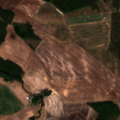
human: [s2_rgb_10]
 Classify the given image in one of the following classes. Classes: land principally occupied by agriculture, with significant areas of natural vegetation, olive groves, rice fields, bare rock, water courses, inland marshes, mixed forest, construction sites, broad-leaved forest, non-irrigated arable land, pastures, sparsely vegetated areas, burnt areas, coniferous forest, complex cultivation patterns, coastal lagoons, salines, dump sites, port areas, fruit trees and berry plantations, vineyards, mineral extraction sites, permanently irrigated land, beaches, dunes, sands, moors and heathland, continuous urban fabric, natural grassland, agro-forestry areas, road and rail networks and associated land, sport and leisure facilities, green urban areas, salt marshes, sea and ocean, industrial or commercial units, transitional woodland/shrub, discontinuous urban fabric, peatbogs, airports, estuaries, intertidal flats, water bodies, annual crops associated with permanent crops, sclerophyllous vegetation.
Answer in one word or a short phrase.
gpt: non-irrigated arable land, land principally occupied by agriculture, with significant areas of natural vegetation, coniferous forest, mixed forest, transitional woodland/shrub